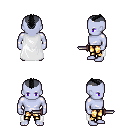
a pixel art fantasy rpg character, male body template, dark elf, purple skin, white cape, gold greaves, black short mohawk hairstyle, dagger, four views (front, back, left, right), 2x2 character sprite sheet, small pixel art, hard edges, no anti-aliasing